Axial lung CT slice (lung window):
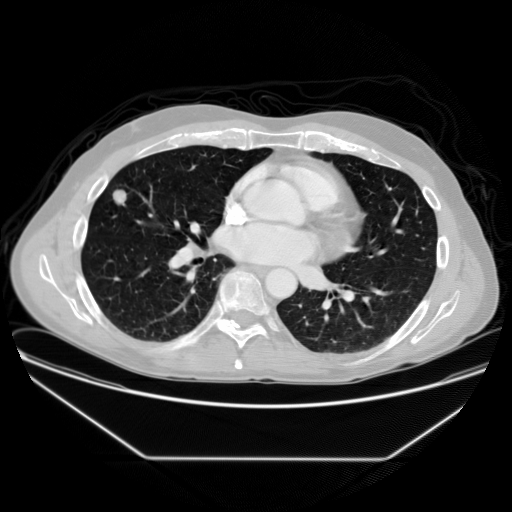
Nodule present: yes
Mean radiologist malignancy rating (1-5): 3.25